Question: I recently found . At the time looked like it could save me a lot of work.
I wanting to create a 'tagger' for jpeg images using PySimpleGUI as the interface.
I have a long list of tag-words in a simple python list.
I have had some success as I can create a row of checkboxes, but not a column.
My initial research found a generator to use to make many checkboxes.
My goal is to have 3 columns filled with list generated chackboxes.
### Generator Snippet
I found this snippet of code to generate the buttons from this PySimpleGUI <URL> Then modified for checkboxes. I have working functions, but I can't format the construct them to a column.
'''
def CBtn(BoxText):
return sg.Checkbox(BoxText, size=(8, 1), default=False)
column2 = sg.Column([[sg.Text('User Id:')], [CBtn(Bx) for Bx in Tags1]])
'''
### Main Code
'''
#!/usr/bin/env python3
import PySimpleGUI as sg
sg.theme('Dark Red')
TaggerList = ["viking", "saddle", "beast", "ze", "princess", "vet", "art", "two", "hood", "mosaic",
"viking1", "saddle1", "beast1", "ze1", "princess1", "vet1", "art1", "two1", "hood1", "mosaic1"]
TaggerListLen = len(TaggerList)
Tags1 = TaggerList[:int(TaggerListLen/3)]
Tags2 = TaggerList[int(TaggerListLen/3):int(TaggerListLen/3*2)]
Tags3 = TaggerList[int(TaggerListLen/3*2):]
def CBtn(BoxText):
return sg.Checkbox(BoxText, size=(8, 1), default=False)
column2 = [[sg.Text('Column 2', justification='center', size=(10, 1))], [CBtn(Bx) for Bx in Tags2]]
column5 = sg.Column([[sg.Checkbox("BoxText1", size=(8, 1), default=False)],
[sg.Checkbox("BoxText2", size=(8, 1), default=False)],
[sg.Checkbox("BoxText3", size=(8, 1), default=False)],
[sg.Checkbox("BoxText4", size=(8, 1), default=False)]])
layout = [
[sg.Menu(menu_def, tearoff=True)],
[sg.Text('Image Tagger', size=(
30, 1), justification='center', font=("Helvetica", 25), relief=sg.RELIEF_RIDGE)],
[sg.Text('Your Folder', size=(15, 1), justification='right'),
sg.InputText('Default Folder'), sg.FolderBrowse()],
[sg.Column(column2)]
[column5]
window = sg.Window('Everything bagel', layout)
'''
Shown in the screen capture the generated checkboxes are set in a row and not a column. So 'sg.Column(column2)' is a row. When I manually add the checkboxes for 'column5' I get a proper column.

### Format
When I use the generator definition I get this: '[CBtn('1'), CBtn('2'), CBtn('3'), CBtn('log'), CBtn('ln'), CBtn('-')],'
I'm looking for something like this: '[[CBtn('1')], [CBtn('2')], [CBtn('3')], [CBtn('log')], [CBtn('ln')], [CBtn('-')]],'
As this follows the manual format.
I've have tried many variations of the generator and 'def' without much success.
Here is an example of my attempts to achieve the format above.
'''
column1 = [[sg.Text('Column 1', justification='center', size=(10, 1))], [BaseTag.append([CBtn(Bx)]) for Bx in Tags1]]
'''
But I get a AttributeError: 'NoneType' object has no attribute 'ParentContainer'
### Final
This was suppose to be easy. I guess, I'm bending the framework too much.
PySimplegui looked good, but after hours of no head way, I wonder.
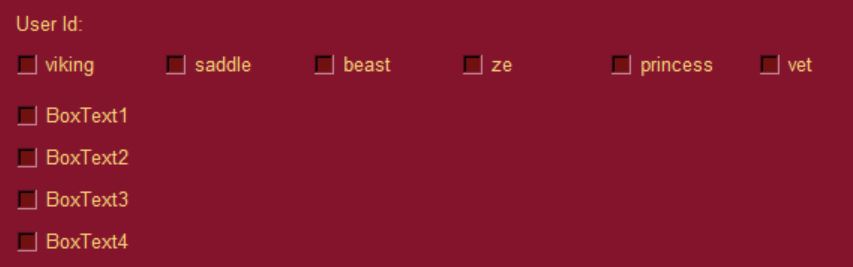
Answer: As far as I can tell, mass production of objects can only be done in a simple loop.
Modifications to the code:.
1. [[CBtn(i)] for i in range(len(Tags2))]
2. 'column2' and 'column5' were changed to 'column2' and 'column5' respectively.
3. added in 'layout' as there are no commas or brackets; column2)], column5]]
'''
def CBtn(BoxText):
return sg.Checkbox(BoxText, size=(8, 1), default=False)
col2 = [[CBtn(i)] for i in range(len(Tags2))]
col5 = sg.Column([[sg.Checkbox("BoxText1", size=(8, 1), default=False)],
[sg.Checkbox("BoxText2", size=(8, 1), default=False)],
[sg.Checkbox("BoxText3", size=(8, 1), default=False)],
[sg.Checkbox("BoxText4", size=(8, 1), default=False)]])
layout = [[sg.Menu(menu_def, tearoff=True)],
[sg.Text('Image Tagger', size=(
30, 1), justification='center', font=("Helvetica", 25), relief=sg.RELIEF_RIDGE)],
[sg.Text('Your Folder', size=(15, 1), justification='right'),
sg.InputText('Default Folder'), sg.FolderBrowse()],
[sg.Text('Column 2', justification='center', size=(10, 1))],
[sg.Column(col2)],
[col5]]
window = sg.Window('Everything bagel', layout)
'''